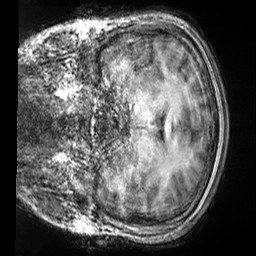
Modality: T1w
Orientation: coronal
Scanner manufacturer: siemens
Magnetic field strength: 3 T
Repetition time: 2.5 s
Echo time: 0.00299 s